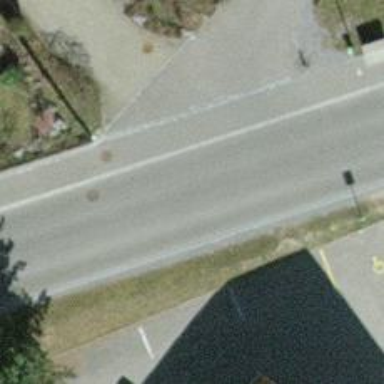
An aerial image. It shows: Tertiary road with no sidewalk.